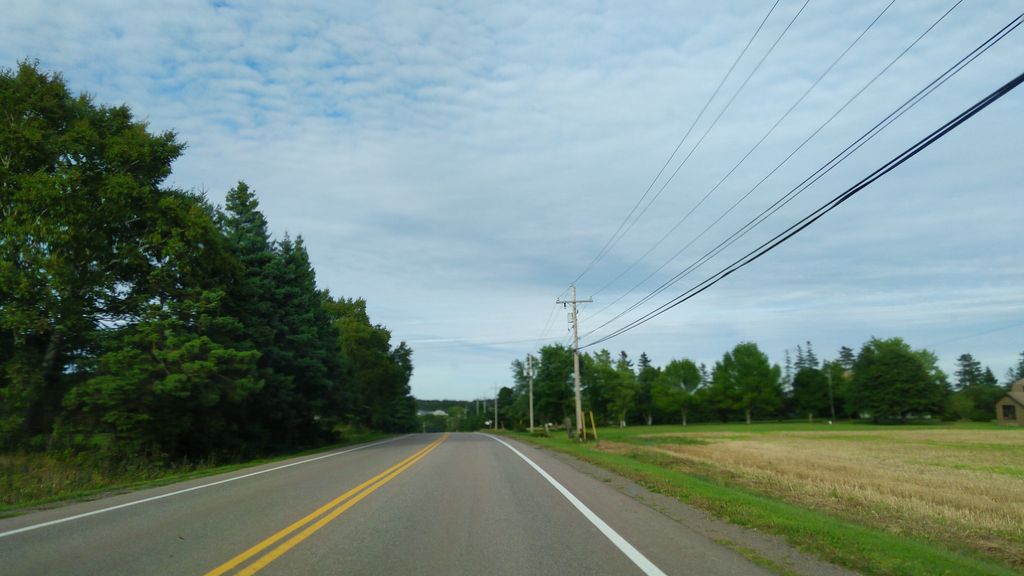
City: charlottetown